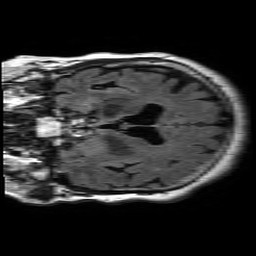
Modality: FLAIR
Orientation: coronal
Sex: female
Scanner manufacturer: philips
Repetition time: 11 s
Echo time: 0.125 s